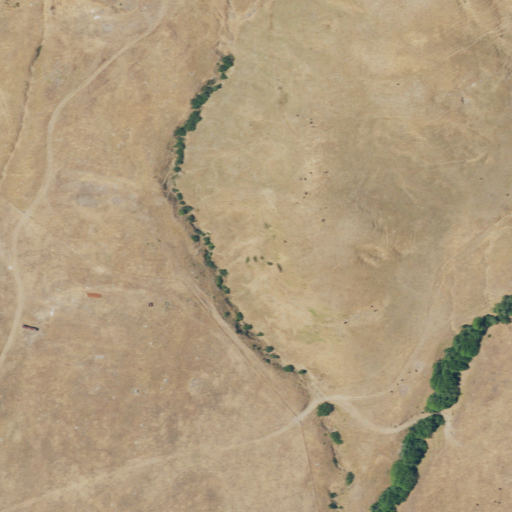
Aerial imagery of plain(s) in California named Joel Flat containing grassland, open development, medium intensity development, and shrub